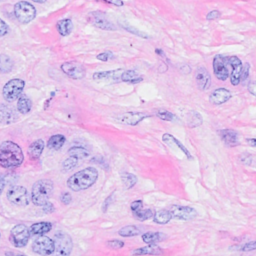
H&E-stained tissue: Breast